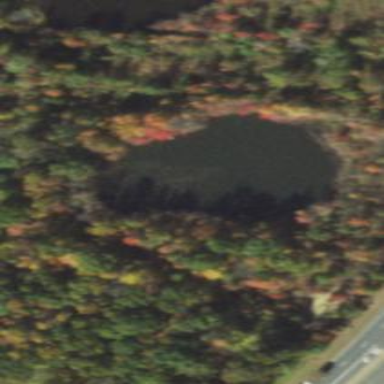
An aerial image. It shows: Serene pond surrounded by nature.